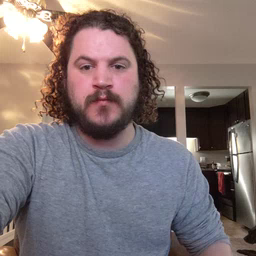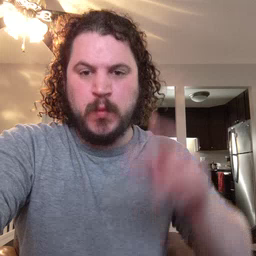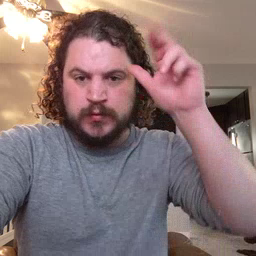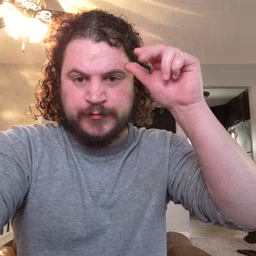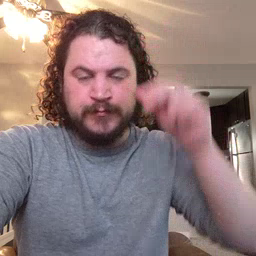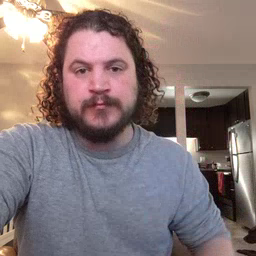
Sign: horse